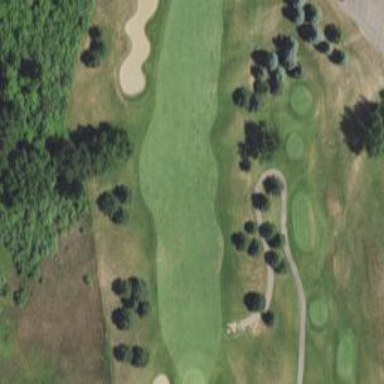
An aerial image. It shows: Golf fairway surrounded by grass.